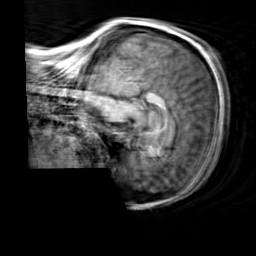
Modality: T1w
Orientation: sagittal
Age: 21
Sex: female
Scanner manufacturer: siemens
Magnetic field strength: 3 T
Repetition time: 2.3 s
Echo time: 0.00303 s